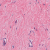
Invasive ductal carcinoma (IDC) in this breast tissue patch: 1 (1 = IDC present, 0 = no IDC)